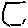
Label: hexagon